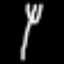
Label: fork